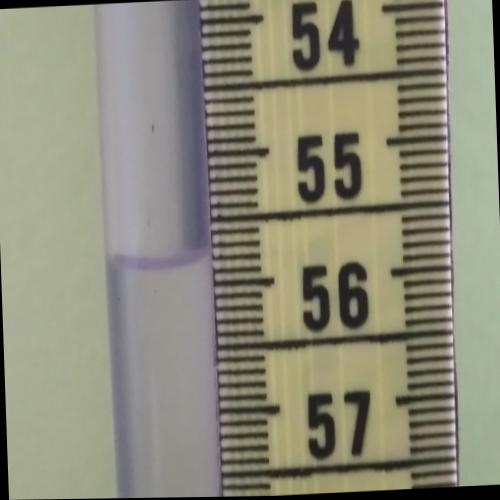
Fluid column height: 55.8 cm